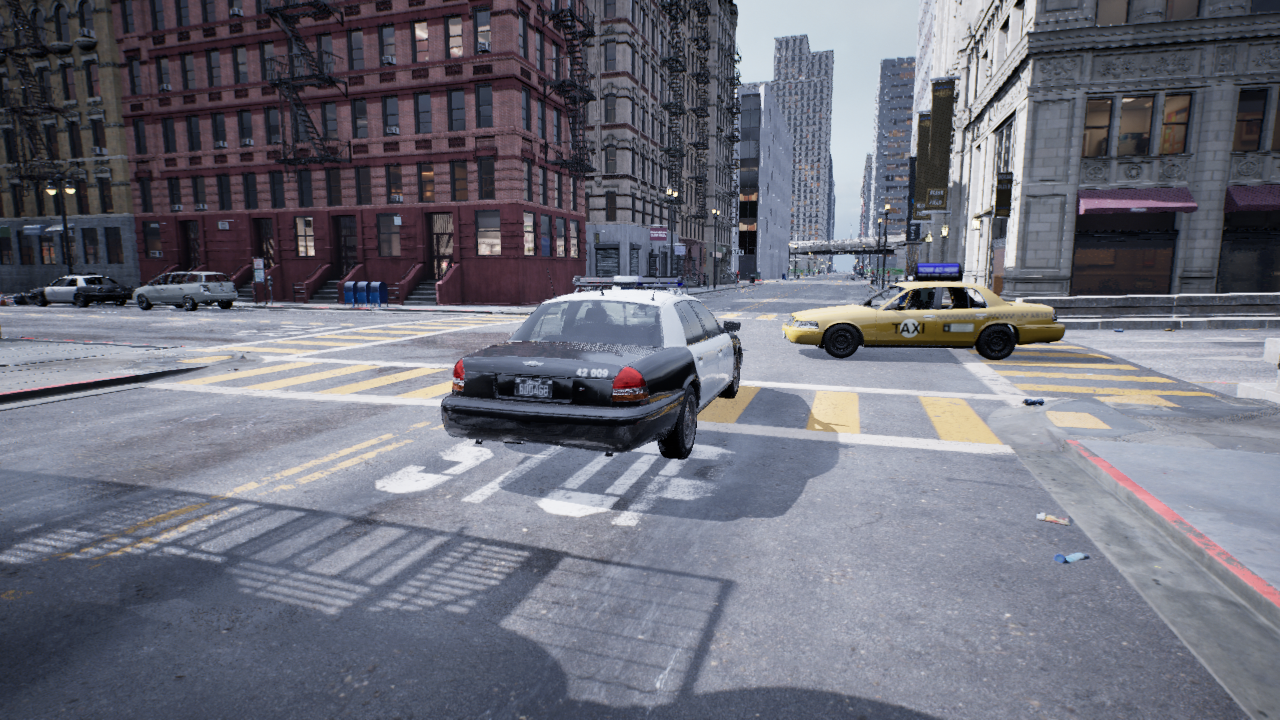
Venue: residential
Lighting: overcast
Vehicle rig: sedan